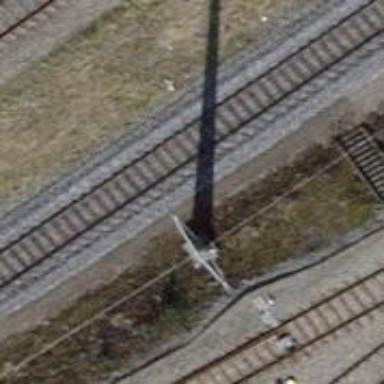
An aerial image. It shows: Power pole.